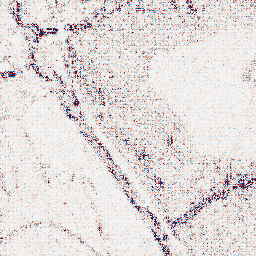
Category: wavelet
Decomposition family: wavelet_reverse_biorthogonal
Decomposition parameters: wavelet: rbio5.5
level: 1
Upsampling method: nearest
Upsampling parameters: scale: 2
Upsampling scale: 2